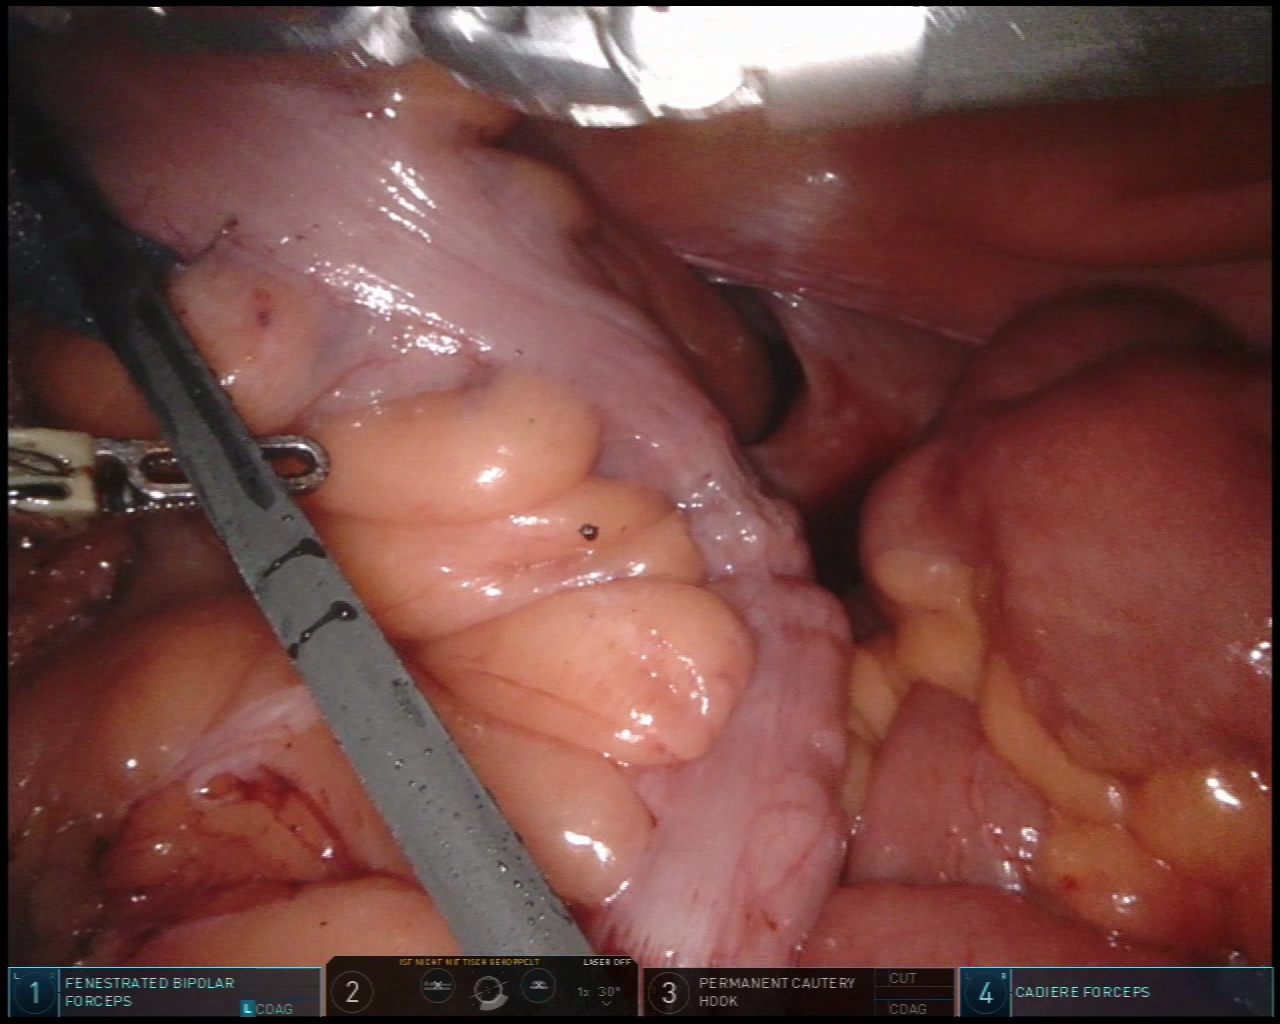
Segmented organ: colon
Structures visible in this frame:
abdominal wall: yes
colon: yes
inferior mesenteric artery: no
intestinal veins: no
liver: no
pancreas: no
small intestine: yes
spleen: no
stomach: no
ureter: no
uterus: no
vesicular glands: no